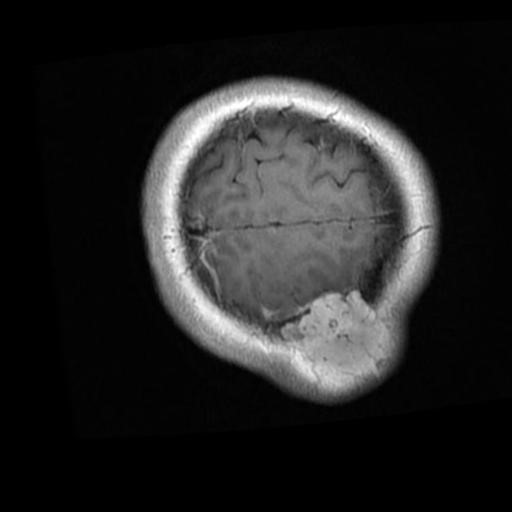
Label: brain_menin